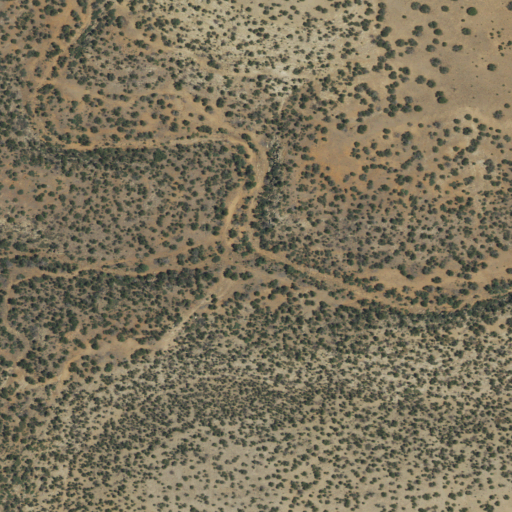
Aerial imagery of valley in New Mexico named Palo Duroso containing shrub and evergreen forest